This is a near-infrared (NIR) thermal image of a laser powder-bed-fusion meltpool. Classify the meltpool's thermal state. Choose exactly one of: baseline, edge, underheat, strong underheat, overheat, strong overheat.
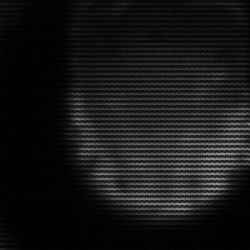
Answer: edge